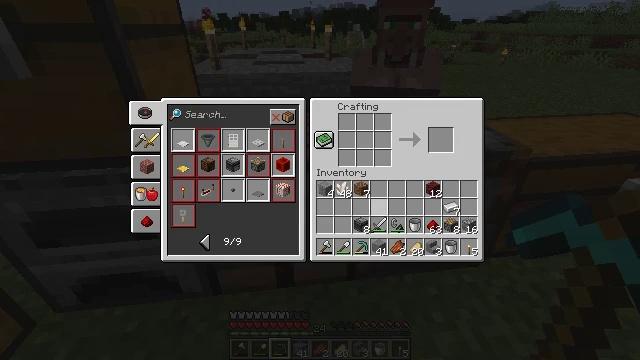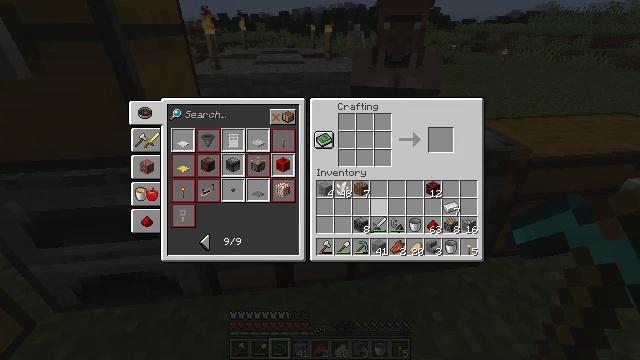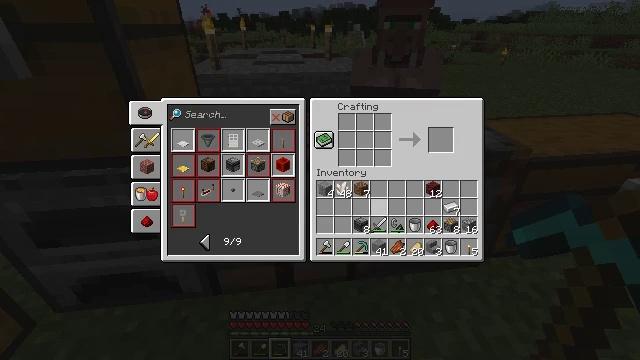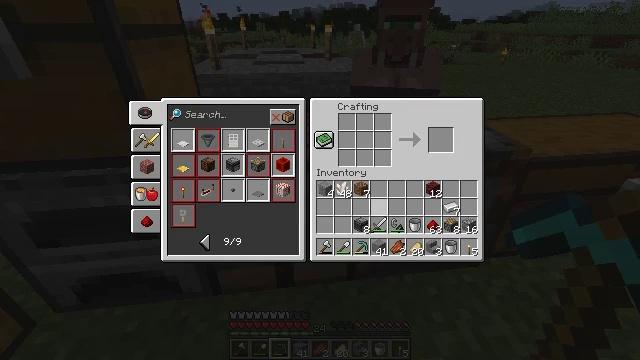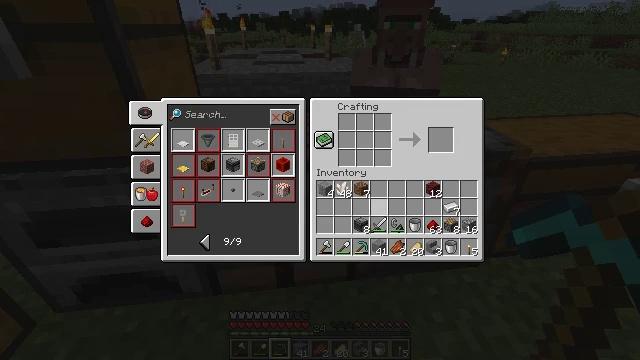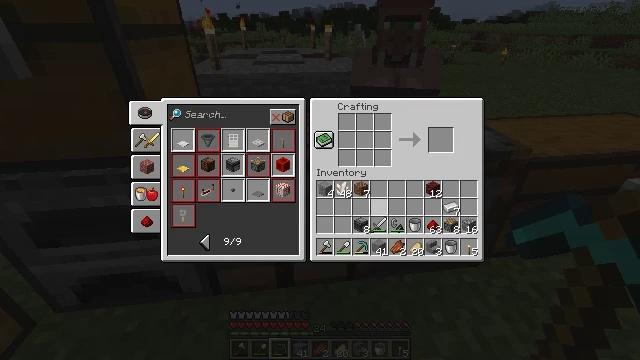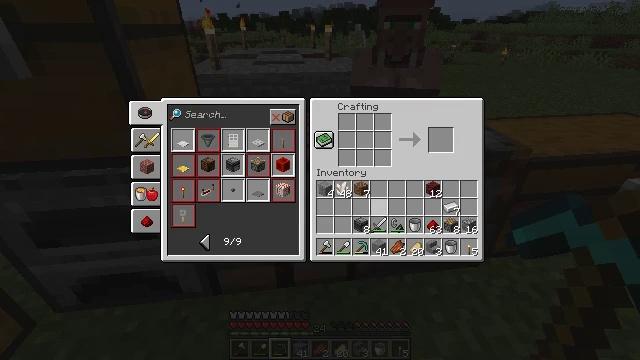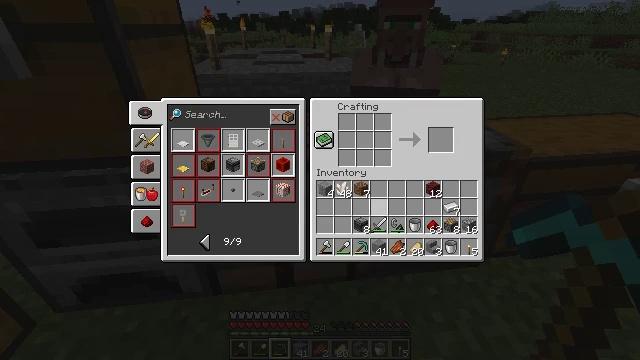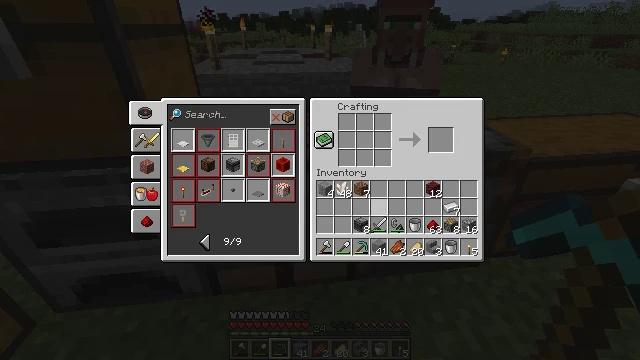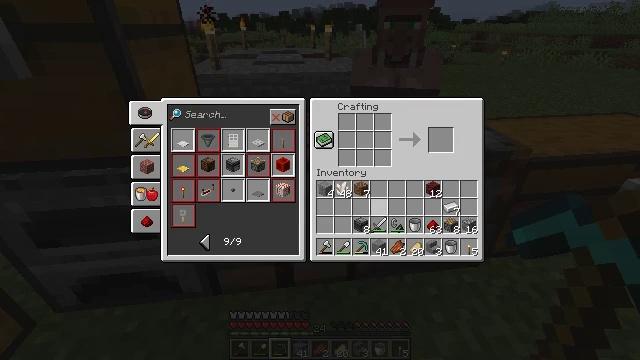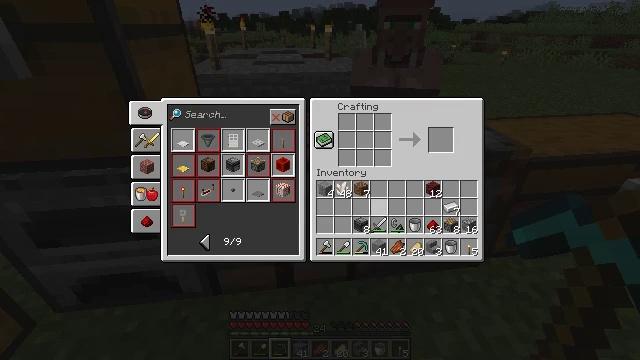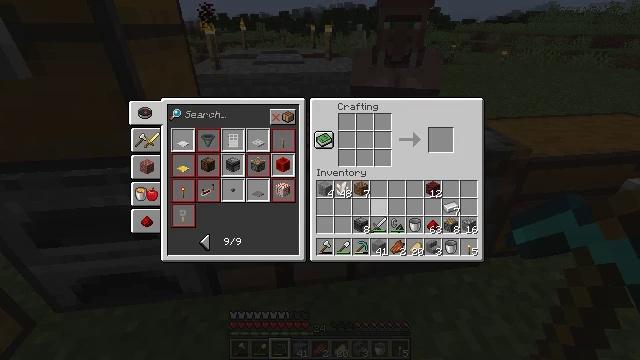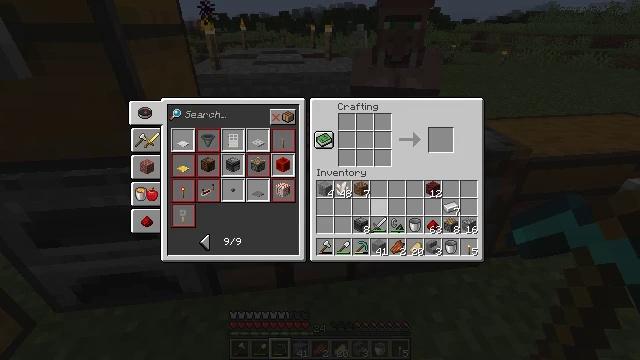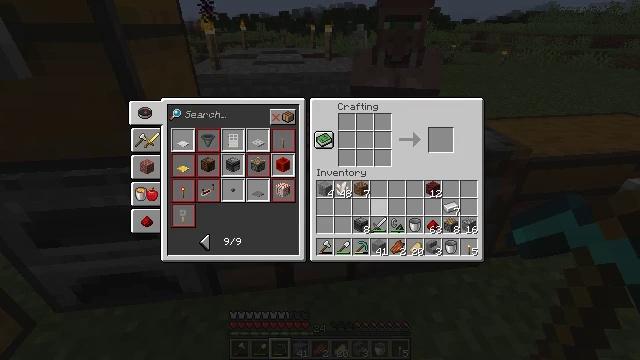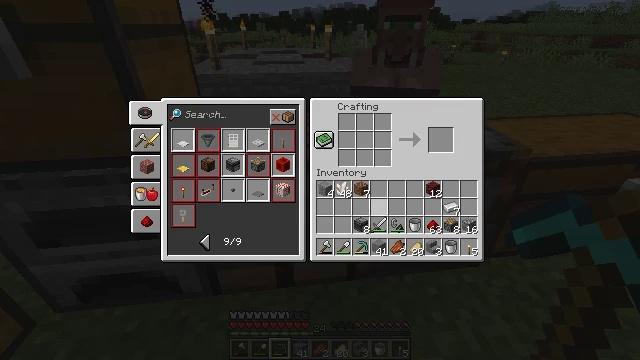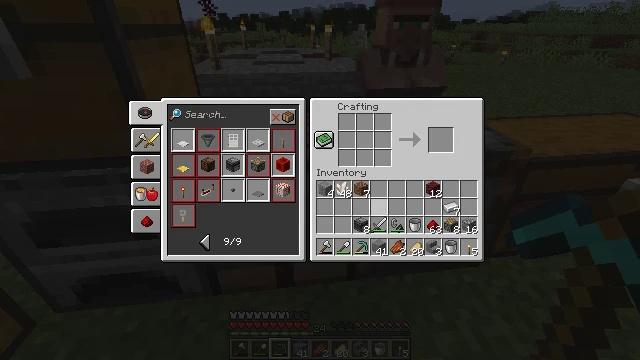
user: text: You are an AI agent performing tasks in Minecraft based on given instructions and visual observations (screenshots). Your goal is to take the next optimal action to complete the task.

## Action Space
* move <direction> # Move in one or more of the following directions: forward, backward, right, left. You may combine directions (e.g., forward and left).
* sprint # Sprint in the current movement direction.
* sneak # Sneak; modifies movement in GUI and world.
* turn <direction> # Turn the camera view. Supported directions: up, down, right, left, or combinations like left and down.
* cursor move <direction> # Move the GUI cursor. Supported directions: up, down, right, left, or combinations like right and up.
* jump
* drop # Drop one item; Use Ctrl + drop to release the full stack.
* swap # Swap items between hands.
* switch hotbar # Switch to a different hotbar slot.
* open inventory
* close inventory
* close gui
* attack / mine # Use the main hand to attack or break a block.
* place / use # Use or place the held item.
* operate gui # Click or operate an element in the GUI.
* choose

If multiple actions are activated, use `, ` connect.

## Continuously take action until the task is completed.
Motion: motion action
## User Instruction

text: Clear the fire from the area.
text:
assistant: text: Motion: no_op
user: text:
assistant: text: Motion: no_op
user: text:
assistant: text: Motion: no_op
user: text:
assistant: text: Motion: no_op
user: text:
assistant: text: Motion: no_op
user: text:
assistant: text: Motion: no_op
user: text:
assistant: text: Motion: no_op
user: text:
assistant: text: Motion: no_op
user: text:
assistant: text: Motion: no_op
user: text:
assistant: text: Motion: no_op
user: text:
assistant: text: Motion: no_op
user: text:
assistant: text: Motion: no_op
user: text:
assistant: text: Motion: no_op
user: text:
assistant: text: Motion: no_op
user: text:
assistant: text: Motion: no_op
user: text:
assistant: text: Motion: no_op
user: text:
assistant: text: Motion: no_op
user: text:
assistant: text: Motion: no_op
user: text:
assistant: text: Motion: no_op
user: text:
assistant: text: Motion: no_op
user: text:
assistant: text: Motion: no_op
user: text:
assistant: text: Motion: no_op
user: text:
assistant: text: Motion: no_op
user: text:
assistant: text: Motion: no_op
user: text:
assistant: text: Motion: no_op
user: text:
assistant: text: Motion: no_op
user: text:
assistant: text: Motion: no_op
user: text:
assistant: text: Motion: no_op
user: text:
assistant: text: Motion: no_op
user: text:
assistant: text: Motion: no_op